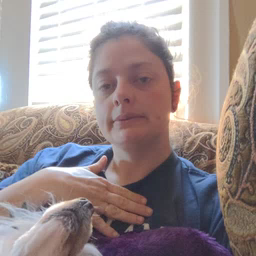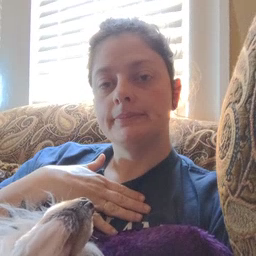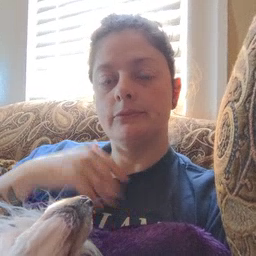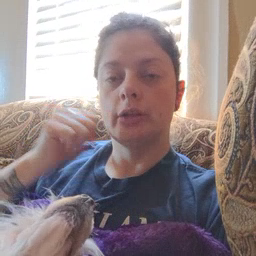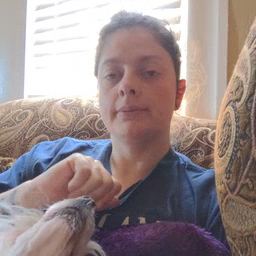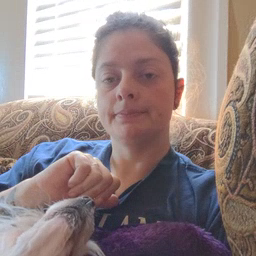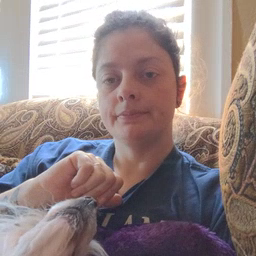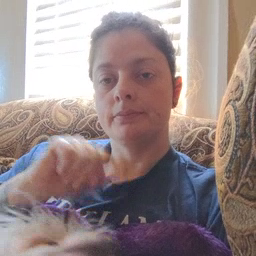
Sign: jacket